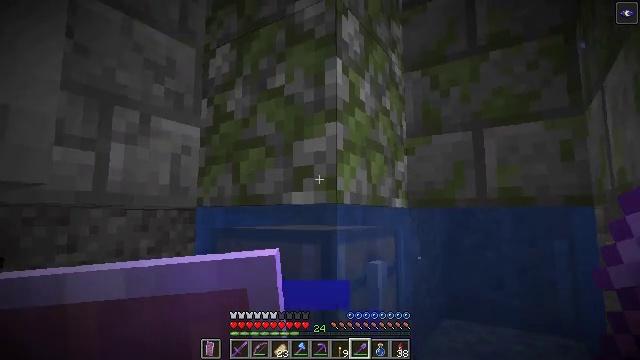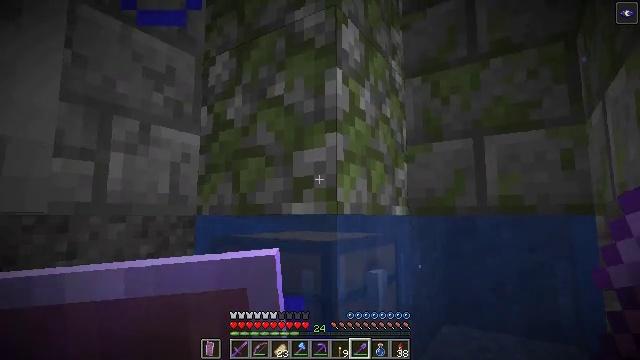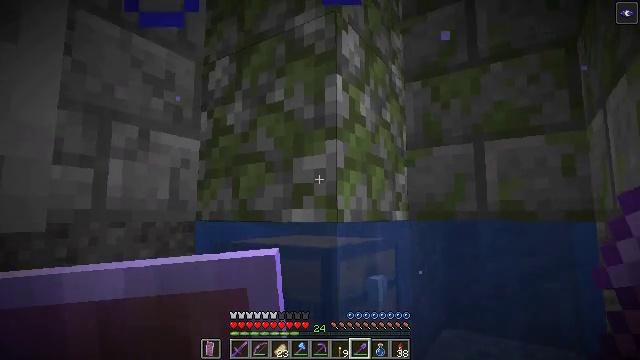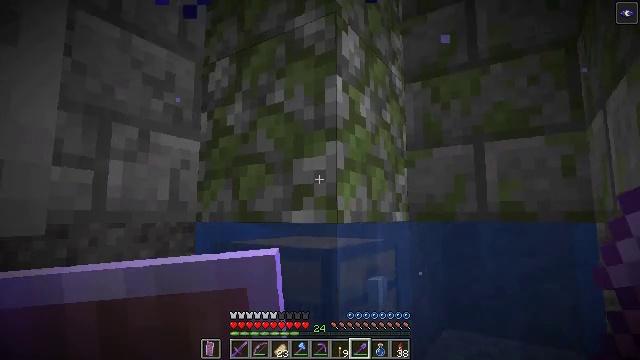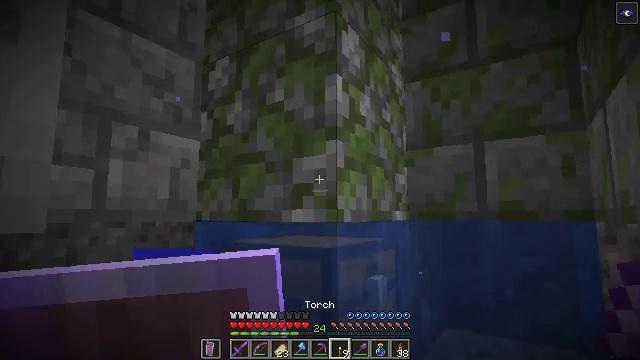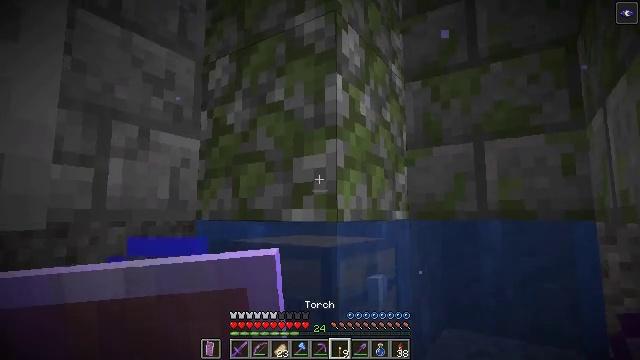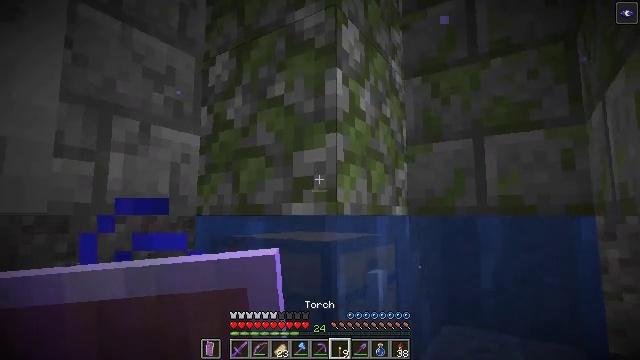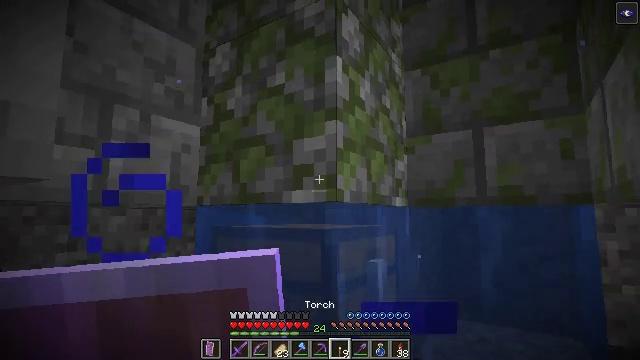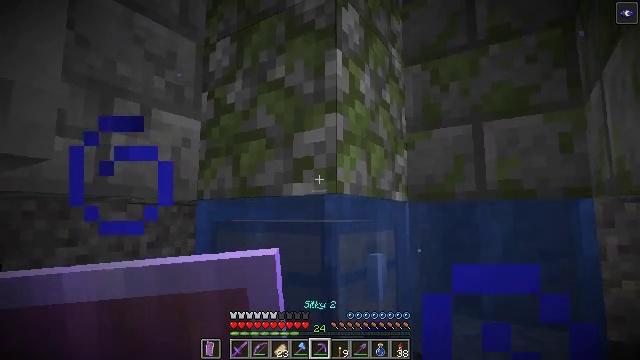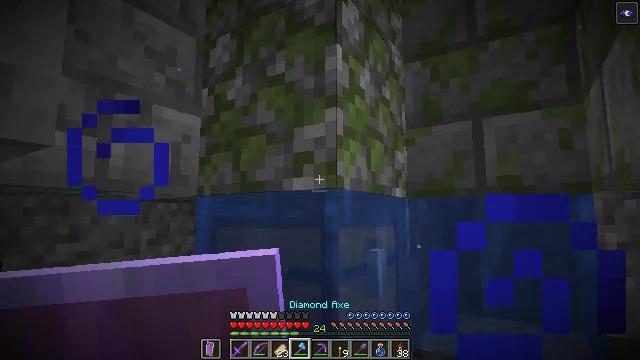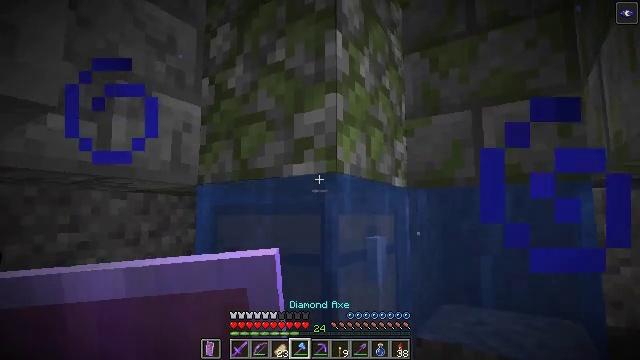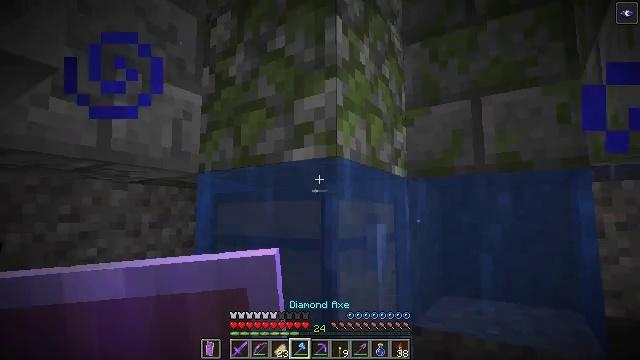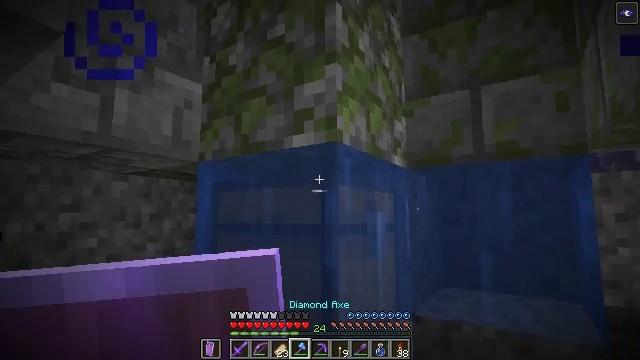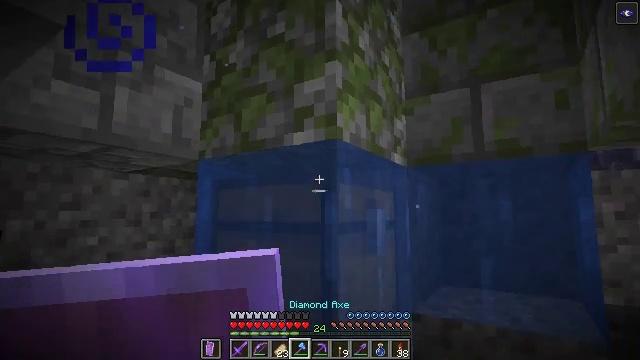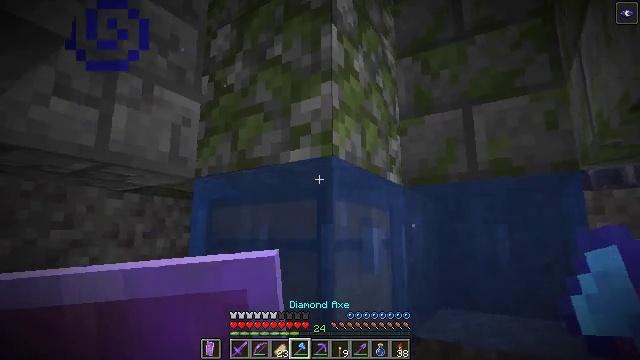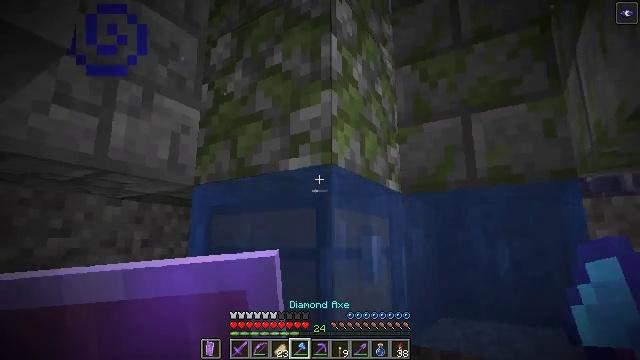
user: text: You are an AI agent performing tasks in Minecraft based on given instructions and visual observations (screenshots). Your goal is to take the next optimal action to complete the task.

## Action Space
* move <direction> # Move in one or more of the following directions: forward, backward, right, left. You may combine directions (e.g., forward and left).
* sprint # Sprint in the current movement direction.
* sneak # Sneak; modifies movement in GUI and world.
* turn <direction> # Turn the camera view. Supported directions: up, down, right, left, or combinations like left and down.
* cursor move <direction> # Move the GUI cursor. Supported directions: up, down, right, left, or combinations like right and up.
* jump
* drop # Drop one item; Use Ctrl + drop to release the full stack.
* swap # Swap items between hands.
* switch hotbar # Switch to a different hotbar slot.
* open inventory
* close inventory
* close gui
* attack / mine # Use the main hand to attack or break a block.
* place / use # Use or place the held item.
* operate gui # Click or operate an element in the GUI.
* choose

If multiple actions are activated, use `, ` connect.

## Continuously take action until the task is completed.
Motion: motion action
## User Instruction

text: Mine the mossy cobblestone underground.
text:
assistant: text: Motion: jump
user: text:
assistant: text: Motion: no_op
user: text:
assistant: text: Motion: no_op
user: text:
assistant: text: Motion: no_op
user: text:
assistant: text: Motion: no_op
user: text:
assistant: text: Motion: no_op
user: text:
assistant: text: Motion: no_op
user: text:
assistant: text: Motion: no_op
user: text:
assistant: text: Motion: no_op
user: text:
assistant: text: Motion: no_op
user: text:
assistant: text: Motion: no_op
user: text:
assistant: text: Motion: no_op
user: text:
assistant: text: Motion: no_op
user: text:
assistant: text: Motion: turn up
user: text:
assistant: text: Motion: turn up, jump
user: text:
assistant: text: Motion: turn up, jump
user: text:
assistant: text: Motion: turn up, jump
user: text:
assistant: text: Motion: jump
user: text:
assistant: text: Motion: jump
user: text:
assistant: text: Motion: jump
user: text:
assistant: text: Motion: no_op
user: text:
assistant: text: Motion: attack / mine
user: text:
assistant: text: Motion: attack / mine
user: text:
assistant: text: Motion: attack / mine
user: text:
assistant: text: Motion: turn down, attack / mine
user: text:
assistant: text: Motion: attack / mine
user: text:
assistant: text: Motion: turn down, attack / mine
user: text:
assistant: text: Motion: turn down, attack / mine
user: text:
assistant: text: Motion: attack / mine
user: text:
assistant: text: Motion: attack / mine